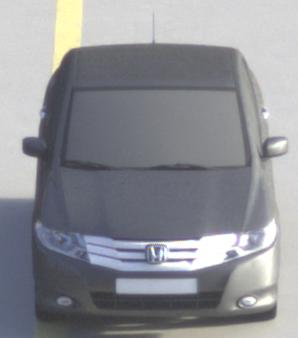
Make: Honda
Model: City
Detailed model: Gen. 6
Model produced from: 2008
Model produced until: 2013
Doors: 4
Color: gray
Road condition: wet road
Daytime: morning or afternoon
Contrast: medium contrast